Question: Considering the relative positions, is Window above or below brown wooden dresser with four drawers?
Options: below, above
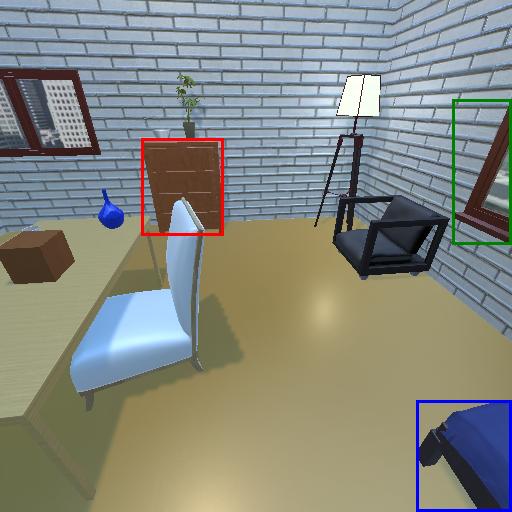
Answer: below